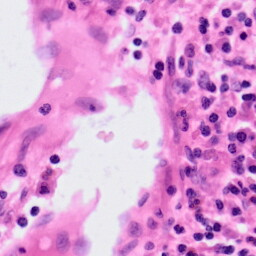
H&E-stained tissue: Colon